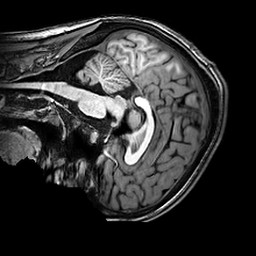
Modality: T1w
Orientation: sagittal
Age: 27
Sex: female